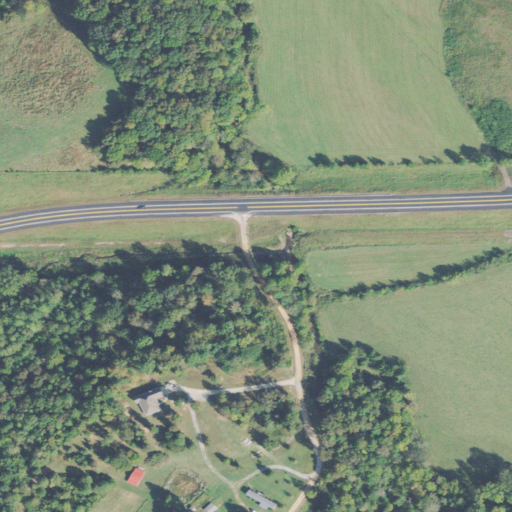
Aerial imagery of valley in Tennessee named Ticey Hollow containing pasture, deciduous forest, open development, low intensity development, shrub, and mixed forest